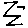
Label: zigzag